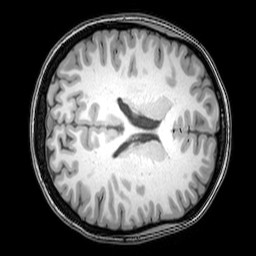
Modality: T1w
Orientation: axial
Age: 20
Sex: female
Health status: healthy
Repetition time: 0.081 s
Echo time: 0.037 s